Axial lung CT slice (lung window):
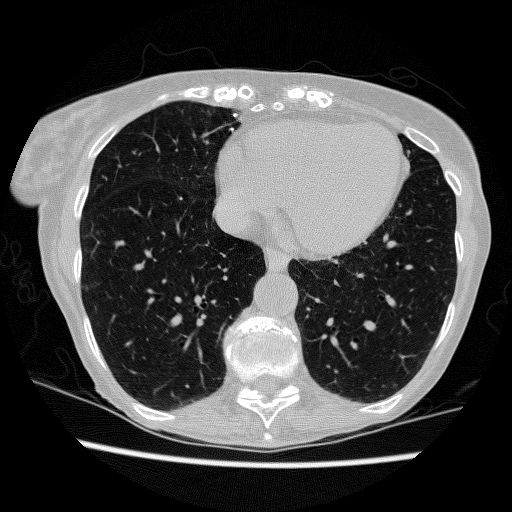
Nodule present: no